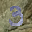
Label: 3